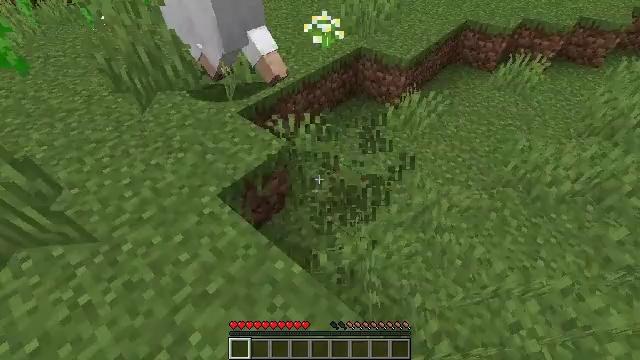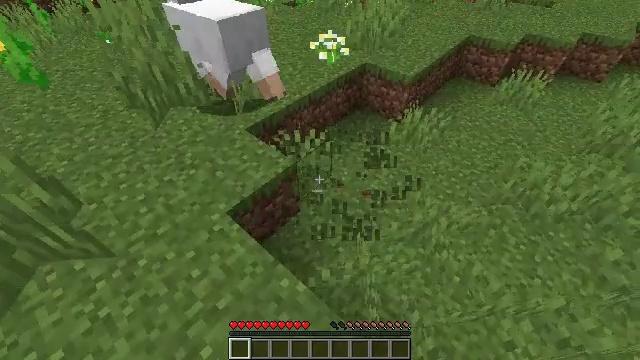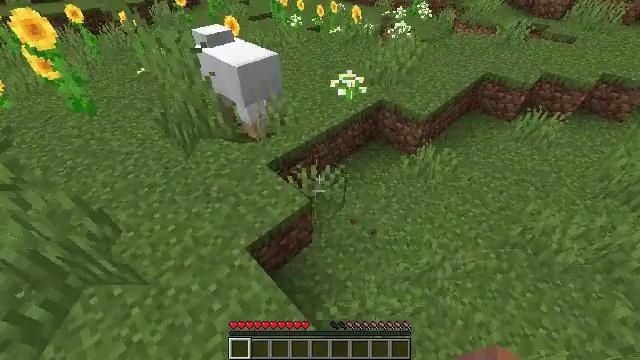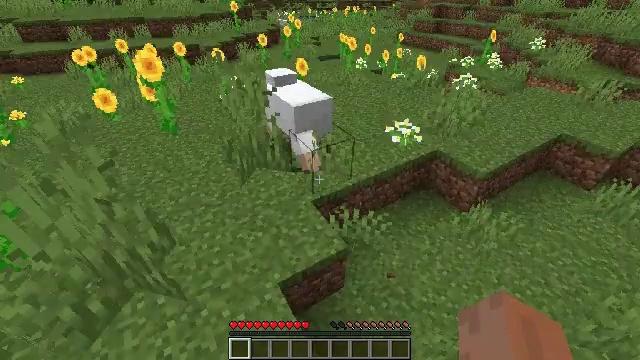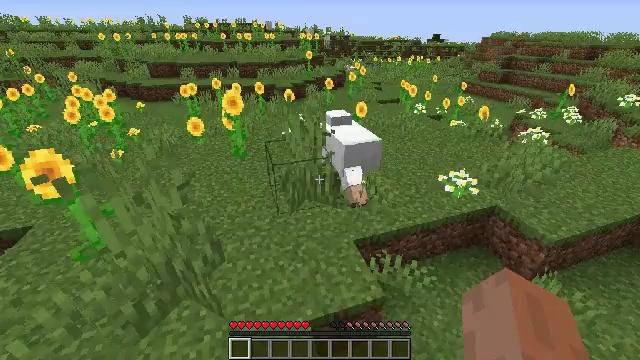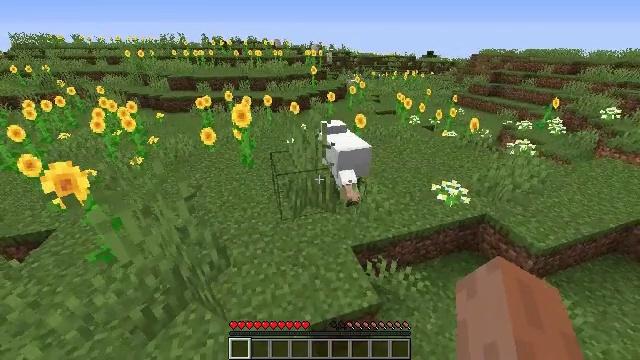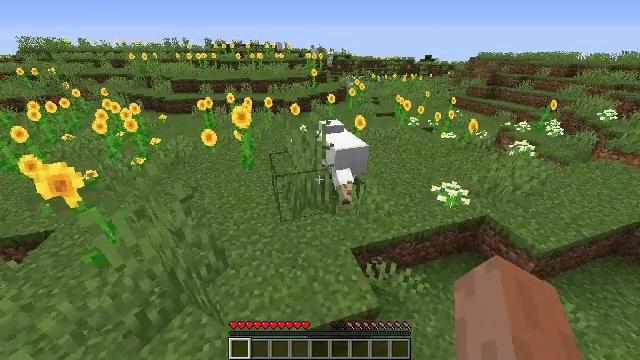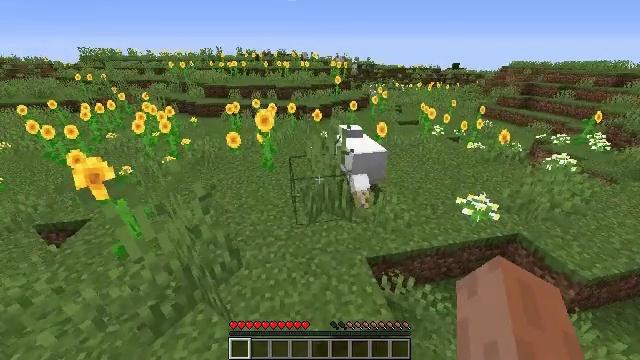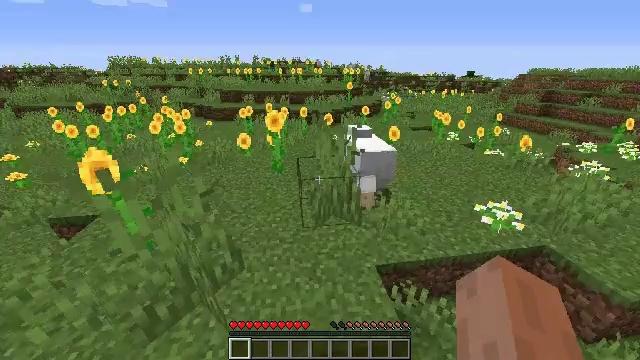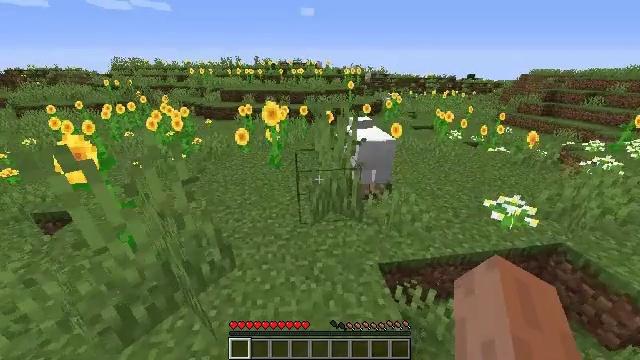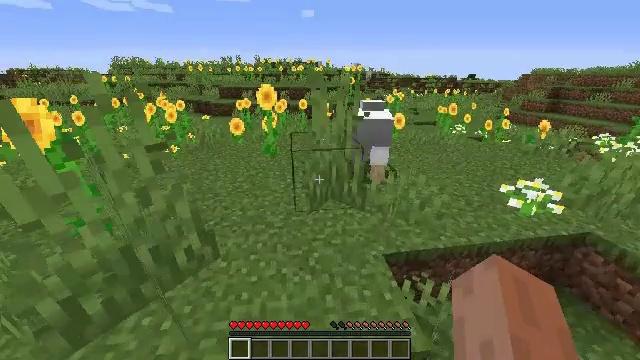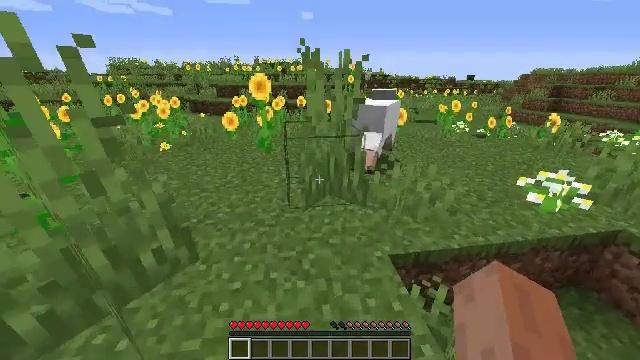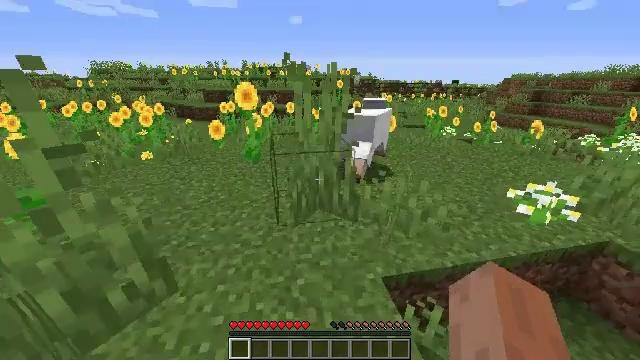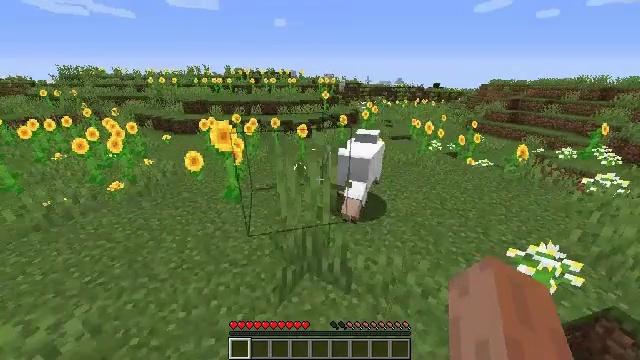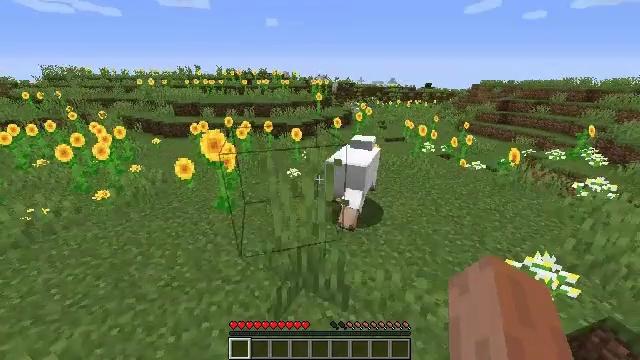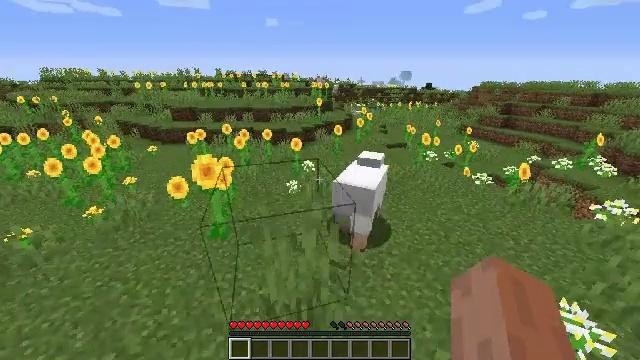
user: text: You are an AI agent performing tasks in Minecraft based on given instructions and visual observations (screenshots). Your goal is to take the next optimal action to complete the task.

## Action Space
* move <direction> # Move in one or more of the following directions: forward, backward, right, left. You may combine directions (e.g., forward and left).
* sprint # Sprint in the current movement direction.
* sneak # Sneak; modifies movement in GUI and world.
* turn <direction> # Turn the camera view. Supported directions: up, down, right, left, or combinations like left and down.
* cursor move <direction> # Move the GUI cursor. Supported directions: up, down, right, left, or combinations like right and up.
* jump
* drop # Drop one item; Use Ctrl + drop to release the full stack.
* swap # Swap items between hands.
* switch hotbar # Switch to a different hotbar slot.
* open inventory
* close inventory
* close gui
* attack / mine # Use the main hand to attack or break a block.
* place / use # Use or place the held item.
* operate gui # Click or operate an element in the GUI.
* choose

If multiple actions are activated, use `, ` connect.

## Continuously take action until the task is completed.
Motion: motion action
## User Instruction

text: Attack the sunflower to harvest it.
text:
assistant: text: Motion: move forward, turn left, jump
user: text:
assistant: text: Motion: move forward, turn left and up, jump
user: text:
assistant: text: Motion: move forward, sprint, turn left and up, jump
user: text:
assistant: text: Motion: move forward, sprint, turn left and up, jump
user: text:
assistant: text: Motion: move forward, sprint, jump
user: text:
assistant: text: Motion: move forward, sprint, jump
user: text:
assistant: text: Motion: move forward, sprint, turn left and up, jump
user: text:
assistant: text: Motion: move forward, sprint, turn left and up, jump
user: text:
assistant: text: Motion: move forward, sprint, jump
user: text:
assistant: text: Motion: move forward, sprint, jump
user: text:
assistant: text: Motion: move forward, sprint, jump
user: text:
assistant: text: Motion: move forward, sprint, turn right, jump
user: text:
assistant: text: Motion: move forward, sprint, turn right, jump
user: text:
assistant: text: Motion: move forward, sprint, turn right, jump
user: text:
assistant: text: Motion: move forward, sprint, jump
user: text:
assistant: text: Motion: move forward, sprint, jump
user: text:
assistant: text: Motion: move forward, sprint, turn right, jump
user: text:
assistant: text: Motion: move forward, sprint, turn right and down, jump
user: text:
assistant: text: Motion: move forward, sprint, turn right and down, jump
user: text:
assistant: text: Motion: move forward, sprint, turn right and down, jump
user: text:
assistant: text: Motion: move forward, sprint, turn right, jump
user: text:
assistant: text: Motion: move forward, sprint, turn right, jump
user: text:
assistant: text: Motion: move forward, sprint, turn right and down, jump
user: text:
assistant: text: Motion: move forward, sprint, turn right and down, jump
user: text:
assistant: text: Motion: move forward, sprint, turn down, jump
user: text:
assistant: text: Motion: move forward, sprint, turn down, jump
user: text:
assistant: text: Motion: move forward, sprint, turn down, jump
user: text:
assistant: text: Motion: move forward, sprint, turn down, jump
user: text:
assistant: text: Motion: move forward, sprint, jump
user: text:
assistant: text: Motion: move forward, sprint, turn down, jump